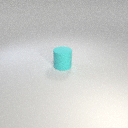
large cyan rubber cylinder